Interaction volume radius: 5 \u00c5
Interaction volume height: 10 \u00c5
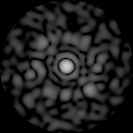
Disorder parameter: 0.7954